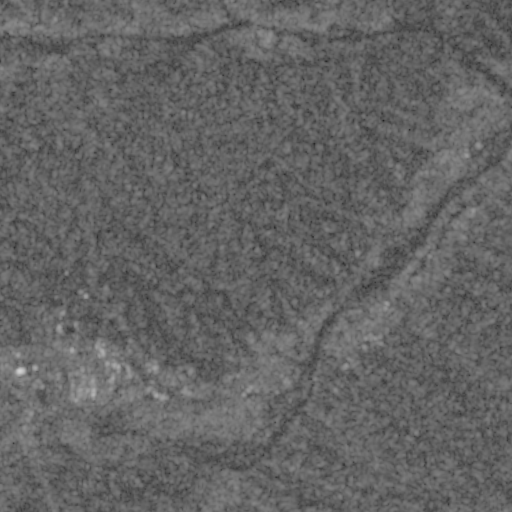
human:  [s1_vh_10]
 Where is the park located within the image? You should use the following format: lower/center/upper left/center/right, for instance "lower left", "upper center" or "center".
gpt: The park is located in the lower left of the image.
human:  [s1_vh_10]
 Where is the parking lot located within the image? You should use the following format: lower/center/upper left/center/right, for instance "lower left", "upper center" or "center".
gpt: The parking lot is located in the lower left of the image.
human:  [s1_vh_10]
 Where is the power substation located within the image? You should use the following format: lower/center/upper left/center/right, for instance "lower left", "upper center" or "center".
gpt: The power substation is located in the lower left of the image.
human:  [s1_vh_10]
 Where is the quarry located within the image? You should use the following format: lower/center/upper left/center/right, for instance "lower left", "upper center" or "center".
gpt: There is no quarry in the image.

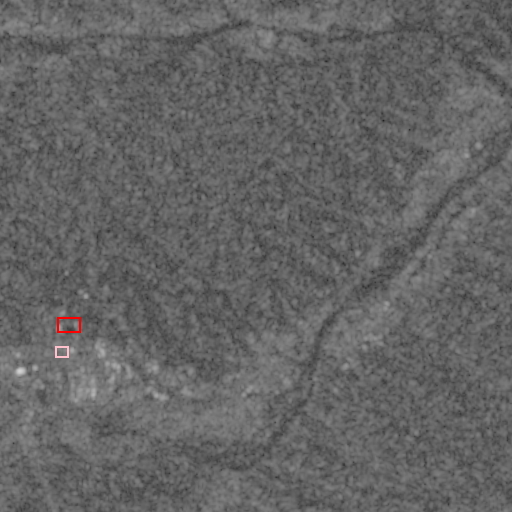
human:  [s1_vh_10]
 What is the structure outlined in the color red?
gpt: The structure outlined in red is a parking lot.
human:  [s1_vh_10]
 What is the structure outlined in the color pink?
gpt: The structure outlined in pink is a power substation.
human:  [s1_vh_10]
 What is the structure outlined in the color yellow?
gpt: There is no yellow outline.